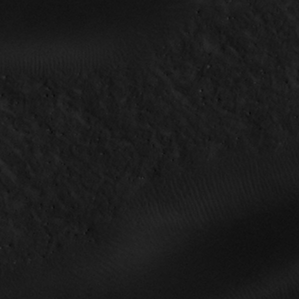
Label: non_frost